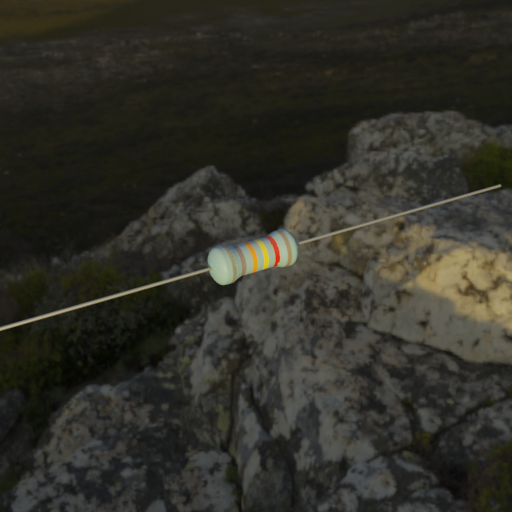
Resistor colour bands (in order): gray, gray, orange, yellow, red, gray